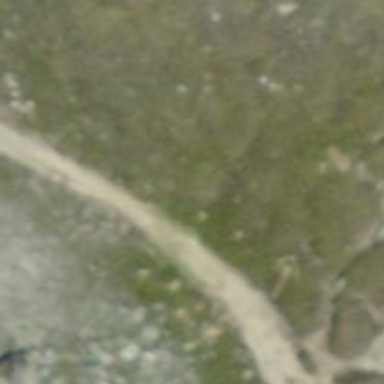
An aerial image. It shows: Ground path.